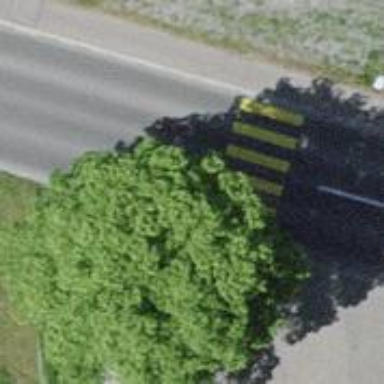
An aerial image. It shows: Zebra crossing on the road.